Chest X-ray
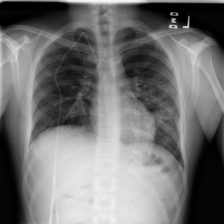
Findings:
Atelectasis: negative
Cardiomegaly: negative
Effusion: negative
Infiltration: negative
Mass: negative
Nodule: negative
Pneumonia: positive
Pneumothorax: negative
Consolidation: negative
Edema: negative
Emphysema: negative
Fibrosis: negative
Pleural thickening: negative
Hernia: negative